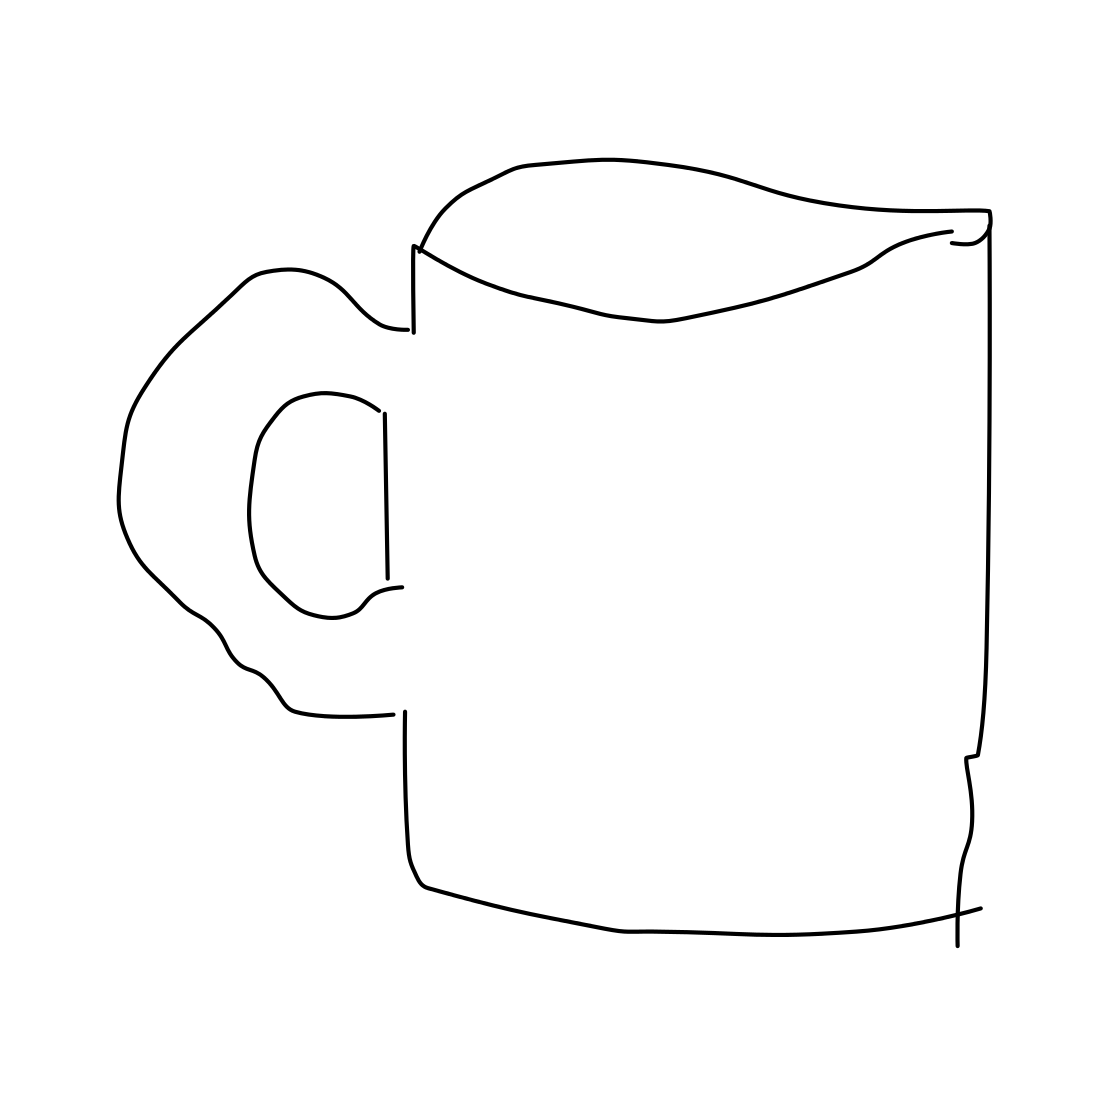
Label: mug